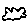
Label: cloud